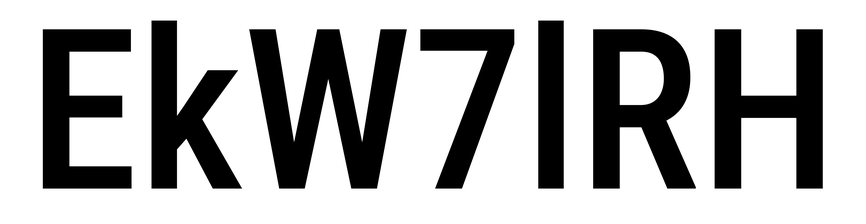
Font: Roboto_Condensed_Medium